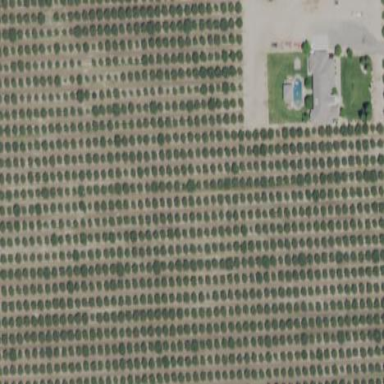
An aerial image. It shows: Beautiful orchard filled with pomegranate trees.